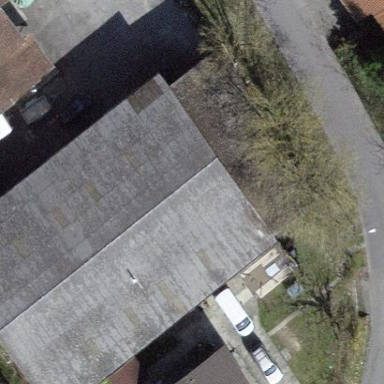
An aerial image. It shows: Building with tiled roof.